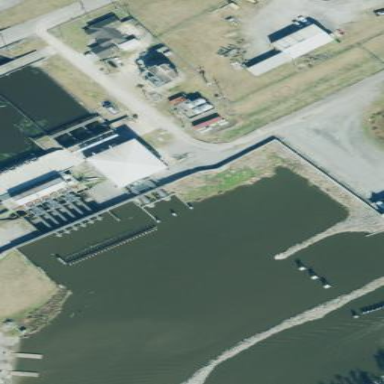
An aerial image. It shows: Dam along waterway.